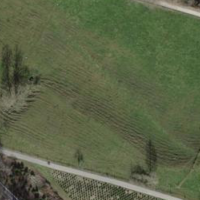
EUNIS habitat code: 24
Species observed at this site:
Falco tinnunculus